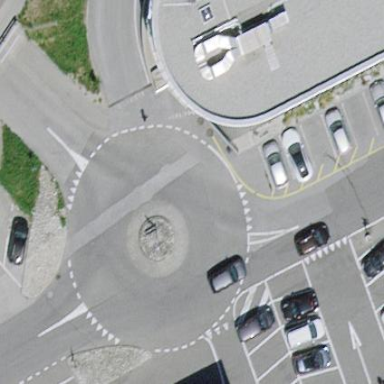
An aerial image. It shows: Residential road with asphalt surface. It includes roundabout and has no sidewalk.